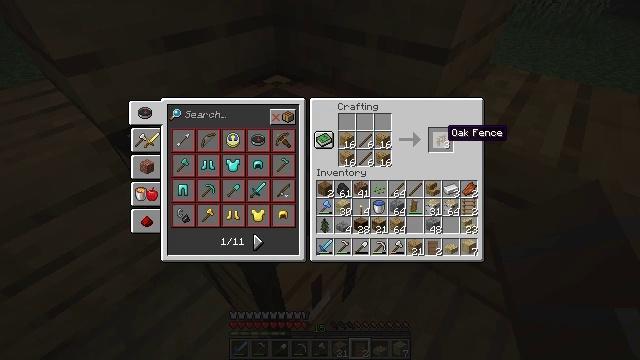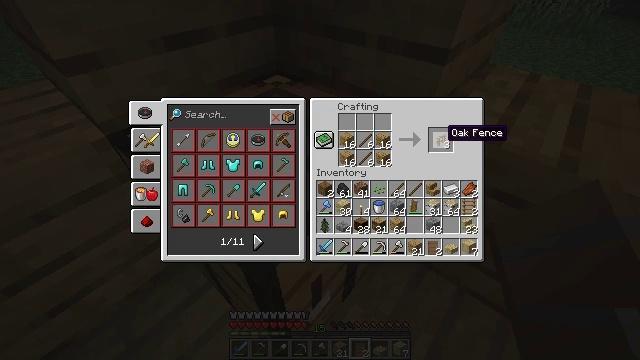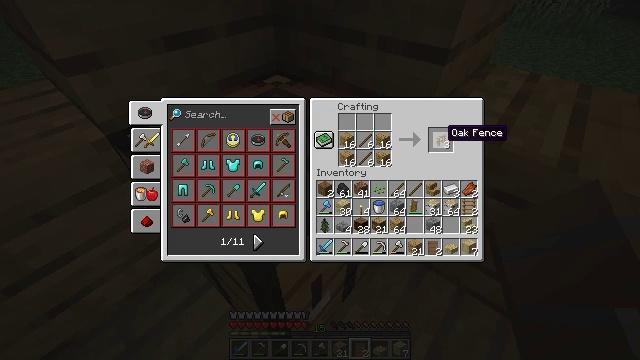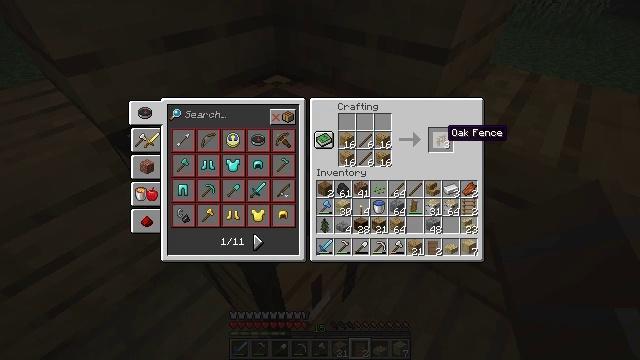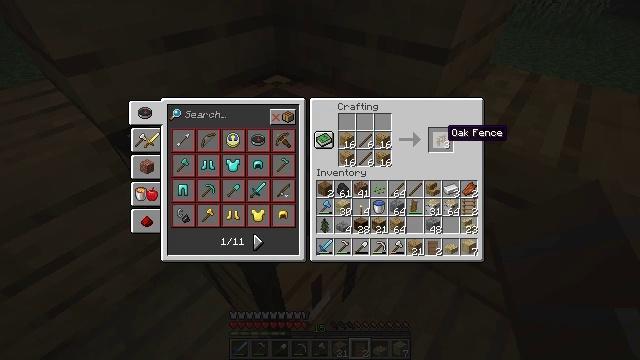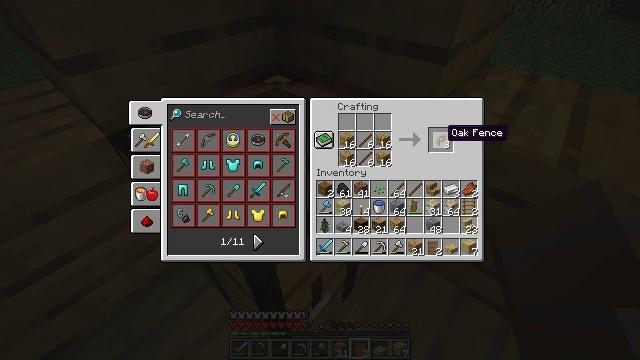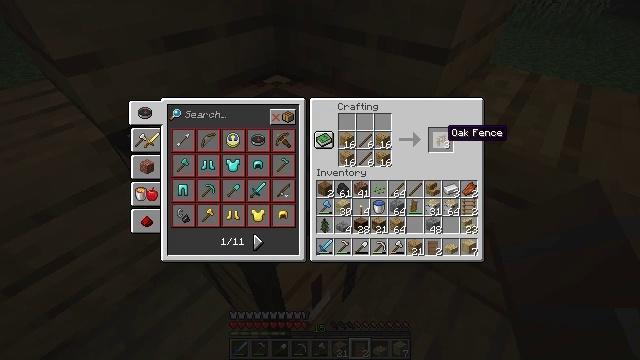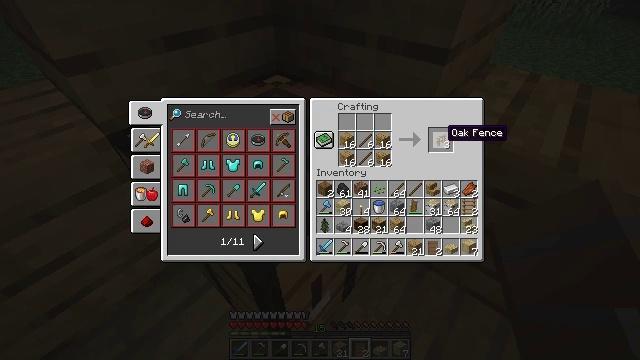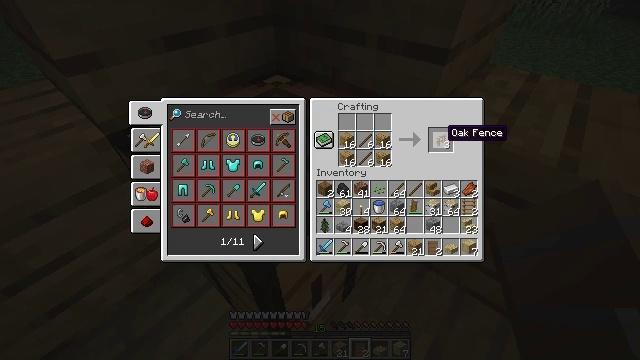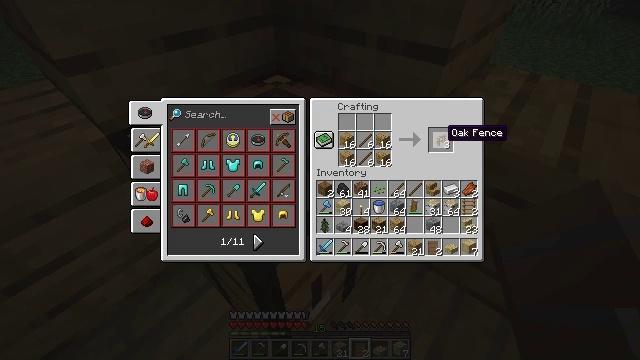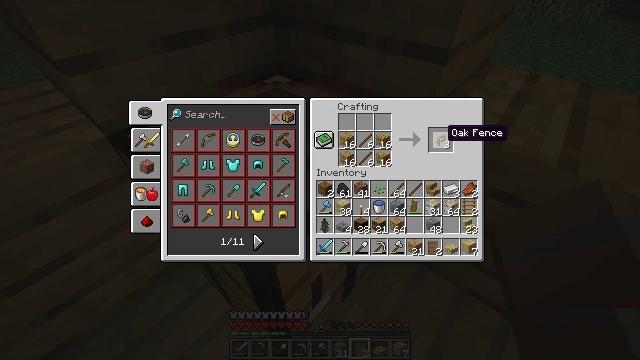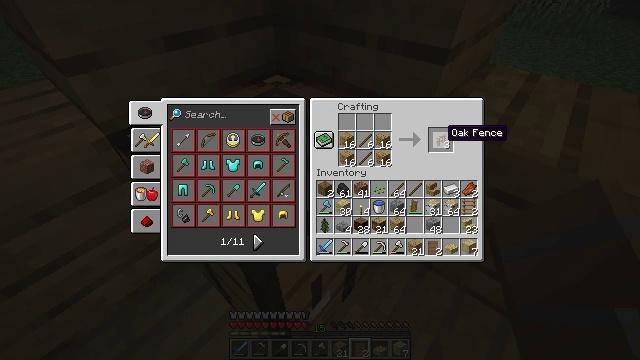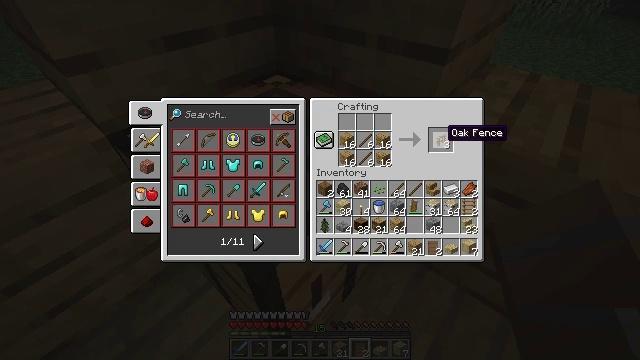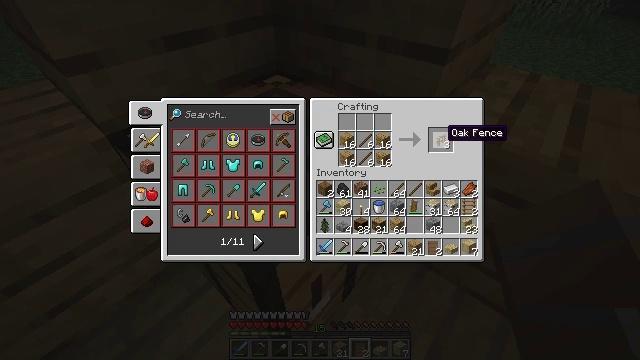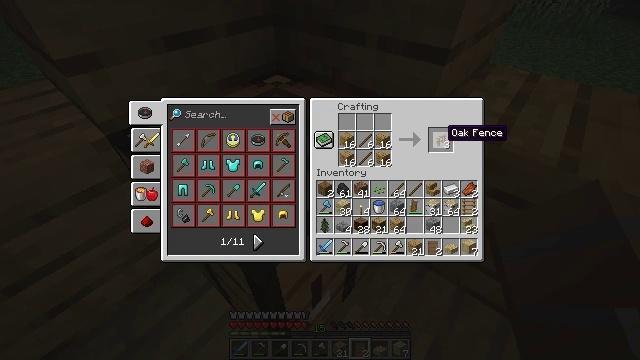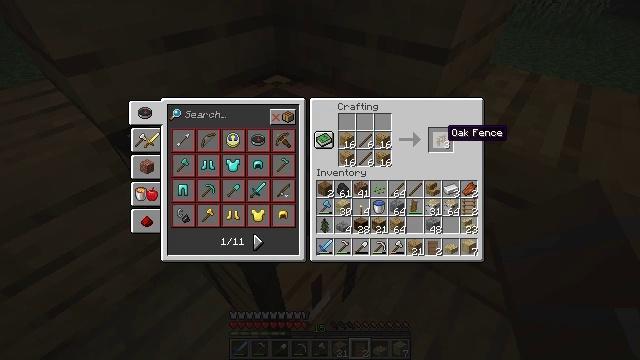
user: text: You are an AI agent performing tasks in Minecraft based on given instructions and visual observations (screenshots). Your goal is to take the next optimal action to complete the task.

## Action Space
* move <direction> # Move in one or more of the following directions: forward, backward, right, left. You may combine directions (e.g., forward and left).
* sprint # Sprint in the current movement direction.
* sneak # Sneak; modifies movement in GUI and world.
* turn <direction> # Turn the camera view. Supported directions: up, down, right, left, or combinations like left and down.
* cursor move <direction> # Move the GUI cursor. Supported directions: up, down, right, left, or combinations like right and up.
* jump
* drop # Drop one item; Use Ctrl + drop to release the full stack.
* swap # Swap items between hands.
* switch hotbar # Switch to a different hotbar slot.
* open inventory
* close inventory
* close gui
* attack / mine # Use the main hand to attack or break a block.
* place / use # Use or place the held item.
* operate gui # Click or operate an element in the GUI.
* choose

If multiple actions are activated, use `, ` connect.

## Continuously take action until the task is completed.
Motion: motion action
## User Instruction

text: Craft an oak fence using planks and sticks.
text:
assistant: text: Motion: no_op
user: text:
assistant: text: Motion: no_op
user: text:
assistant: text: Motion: no_op
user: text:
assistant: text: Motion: no_op
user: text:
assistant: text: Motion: no_op
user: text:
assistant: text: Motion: no_op
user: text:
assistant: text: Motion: no_op
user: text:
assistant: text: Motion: no_op
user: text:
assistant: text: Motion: no_op
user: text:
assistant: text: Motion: no_op
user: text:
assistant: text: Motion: no_op
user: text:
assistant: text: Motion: no_op
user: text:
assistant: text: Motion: no_op
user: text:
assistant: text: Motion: no_op
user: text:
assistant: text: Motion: no_op
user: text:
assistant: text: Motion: no_op
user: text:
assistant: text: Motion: no_op
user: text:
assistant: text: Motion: no_op
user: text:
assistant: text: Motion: no_op
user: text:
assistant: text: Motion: no_op
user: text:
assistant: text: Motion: no_op
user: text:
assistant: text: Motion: no_op
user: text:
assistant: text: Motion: no_op
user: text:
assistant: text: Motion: no_op
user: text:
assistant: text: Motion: no_op
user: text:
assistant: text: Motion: no_op
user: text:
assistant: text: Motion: no_op
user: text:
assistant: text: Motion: no_op
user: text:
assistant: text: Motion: no_op
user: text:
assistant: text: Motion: no_op